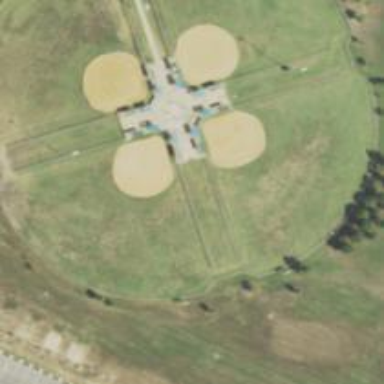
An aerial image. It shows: Softball pitch for leisure sports.